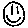
Label: smiley face